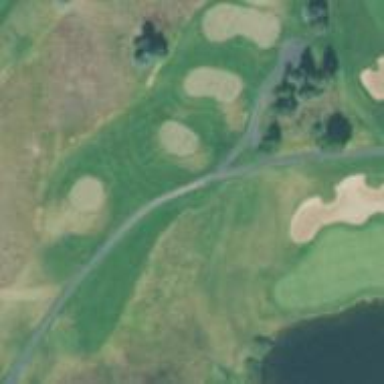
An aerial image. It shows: Golf cartpath that is also road path.